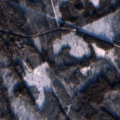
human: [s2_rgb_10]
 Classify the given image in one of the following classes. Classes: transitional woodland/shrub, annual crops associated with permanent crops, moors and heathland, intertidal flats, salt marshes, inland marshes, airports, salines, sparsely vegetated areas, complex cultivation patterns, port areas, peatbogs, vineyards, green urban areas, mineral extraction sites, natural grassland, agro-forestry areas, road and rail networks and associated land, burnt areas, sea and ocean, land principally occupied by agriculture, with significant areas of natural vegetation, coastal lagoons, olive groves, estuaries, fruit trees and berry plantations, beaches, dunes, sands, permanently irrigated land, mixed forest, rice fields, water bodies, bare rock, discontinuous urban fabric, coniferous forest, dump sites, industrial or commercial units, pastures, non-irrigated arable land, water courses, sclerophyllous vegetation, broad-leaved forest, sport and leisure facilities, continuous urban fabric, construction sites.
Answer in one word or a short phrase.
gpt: coniferous forest, mixed forest